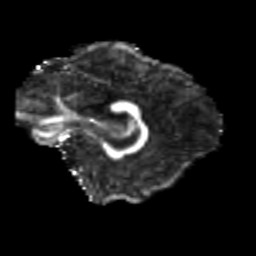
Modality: FA
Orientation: sagittal
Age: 21
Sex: female
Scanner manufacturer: siemens
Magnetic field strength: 3 T
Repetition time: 3.5 s
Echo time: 0.113 s